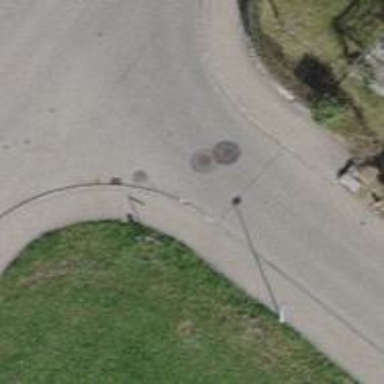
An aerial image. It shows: Kerb barrier.